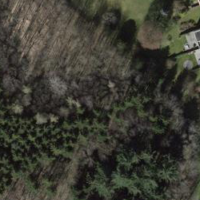
EUNIS habitat code: 41
Species observed at this site:
Sambucus racemosa